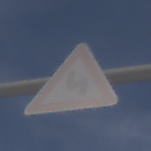
Verkehrszeichen: DoppelkurveZunaechstLinks
Umgebung: Outdoor, Urban
Tageszeit: MorningAfternoon
Wetter: PartlyCloudy
Licht: Natural
Jahreszeit: NotSpecified
Kontrast: HighContrast